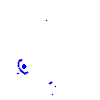
Particle: electron